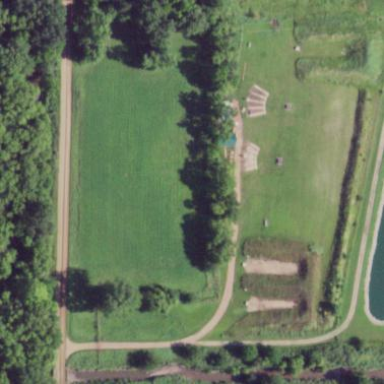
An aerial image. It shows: Shooting range for the sport of shooting.